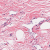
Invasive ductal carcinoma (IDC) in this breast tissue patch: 0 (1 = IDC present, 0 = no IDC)